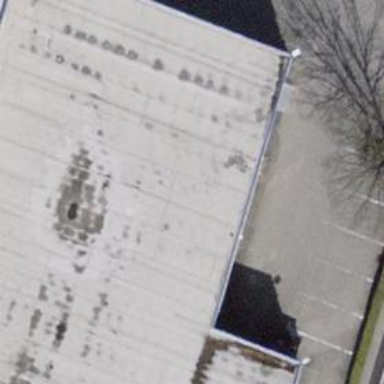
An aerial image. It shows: Shop specializing in tires.